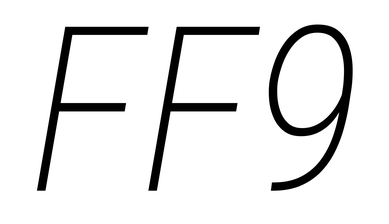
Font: Roboto-Italic_Condensed_ExtraLight_Italic